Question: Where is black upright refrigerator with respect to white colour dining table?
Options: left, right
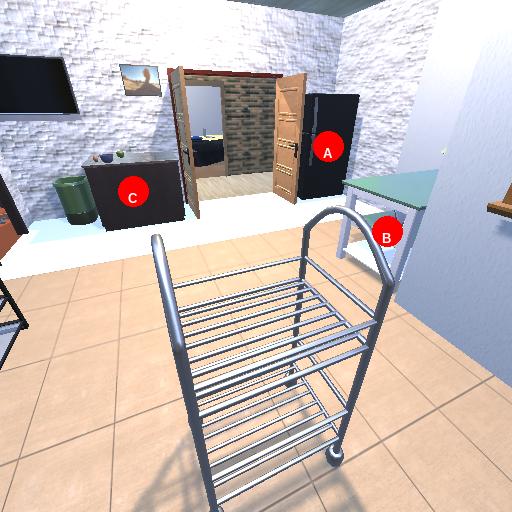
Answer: left